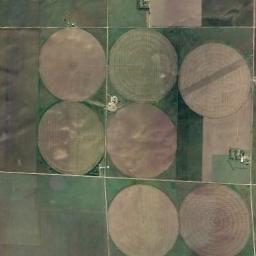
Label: circular_farmland